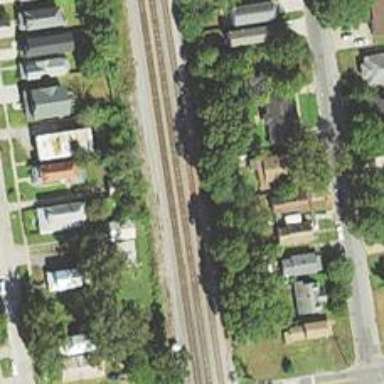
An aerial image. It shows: Railway siding for service.